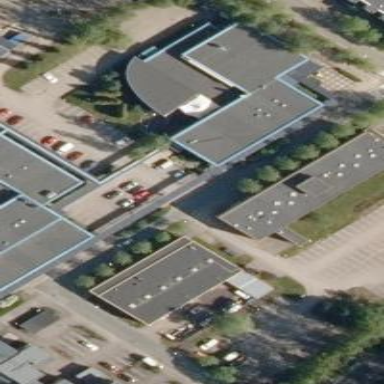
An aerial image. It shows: Commercial building with flat metal roof.